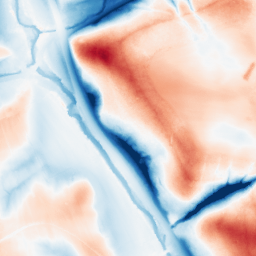
Category: classical
Decomposition family: gaussian
Decomposition parameters: sigma: 20
Upsampling method: regularized
Upsampling parameters: scale: 4
lambda_reg: 0.01
Upsampling scale: 4